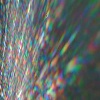
Label: sunburn